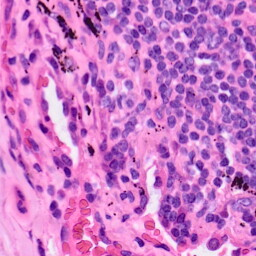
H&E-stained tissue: Lung